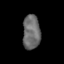
Tissue: skin
Cell type: Epithelial cells
Senescence score: 0.2381
Nuclear area (px): 585
Mean DAPI intensity: 107.74